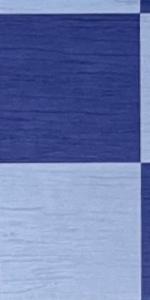
Label: Empty